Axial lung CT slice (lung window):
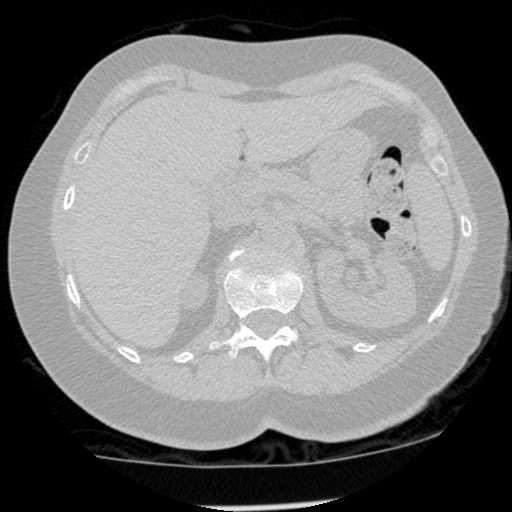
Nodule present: no